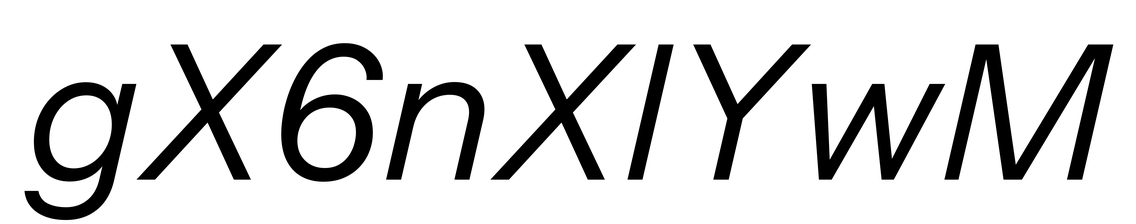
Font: InstrumentSans-Italic_Italic